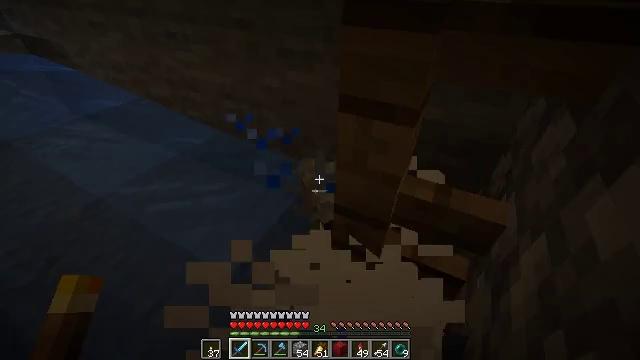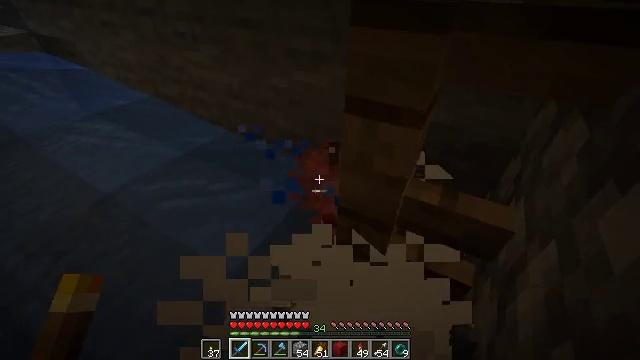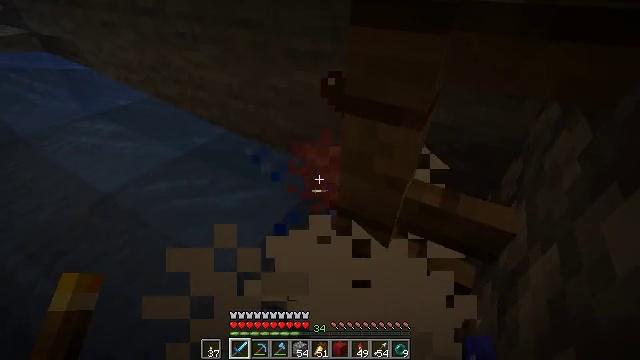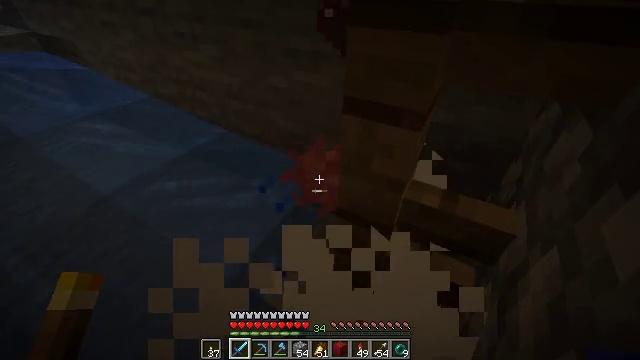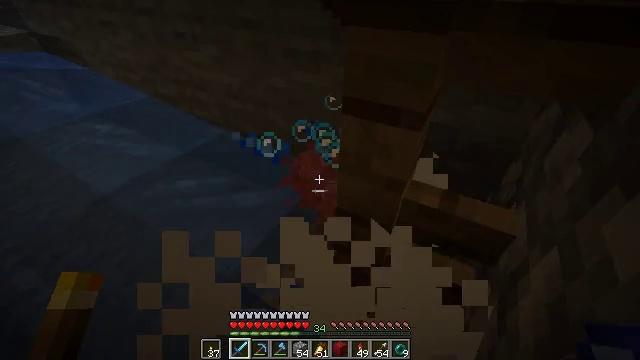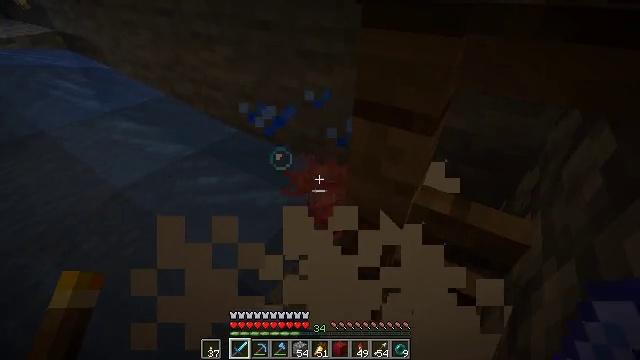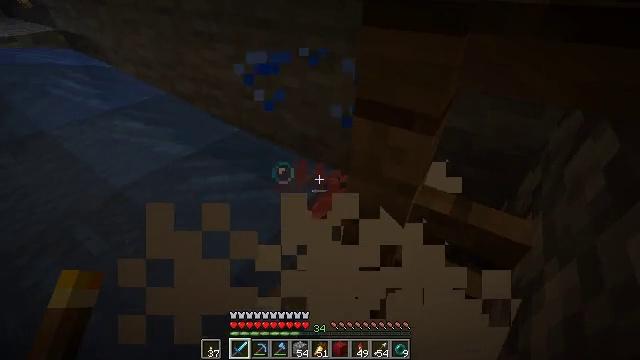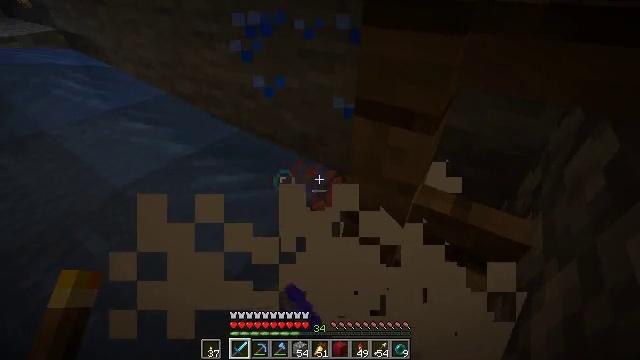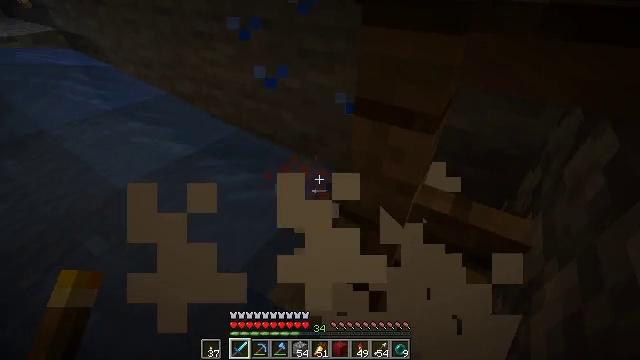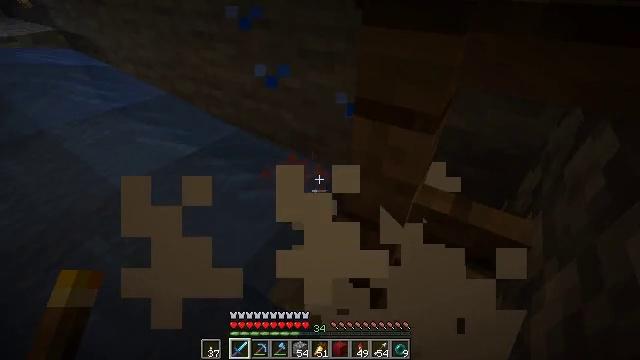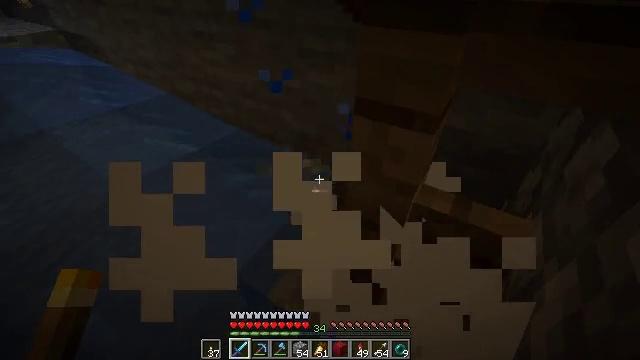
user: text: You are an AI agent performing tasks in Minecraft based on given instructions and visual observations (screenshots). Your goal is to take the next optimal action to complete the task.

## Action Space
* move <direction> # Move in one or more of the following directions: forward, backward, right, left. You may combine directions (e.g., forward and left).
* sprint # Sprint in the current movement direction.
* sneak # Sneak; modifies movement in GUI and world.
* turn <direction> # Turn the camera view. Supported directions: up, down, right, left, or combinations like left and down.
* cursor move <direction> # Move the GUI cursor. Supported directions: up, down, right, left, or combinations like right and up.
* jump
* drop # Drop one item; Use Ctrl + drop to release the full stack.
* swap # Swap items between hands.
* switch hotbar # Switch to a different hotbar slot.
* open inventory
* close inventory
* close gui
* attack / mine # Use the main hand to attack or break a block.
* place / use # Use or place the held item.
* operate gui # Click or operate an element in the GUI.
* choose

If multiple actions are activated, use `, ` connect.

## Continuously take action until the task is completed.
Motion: motion action
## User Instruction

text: Hunt the silverfish.
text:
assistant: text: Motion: turn left
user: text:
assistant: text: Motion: no_op
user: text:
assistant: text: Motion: no_op
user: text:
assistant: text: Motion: no_op
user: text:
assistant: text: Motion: turn left
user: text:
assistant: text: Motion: attack / mine
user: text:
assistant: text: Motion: attack / mine
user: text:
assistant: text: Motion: attack / mine
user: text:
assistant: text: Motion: no_op
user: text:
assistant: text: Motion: no_op
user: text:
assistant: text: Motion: no_op